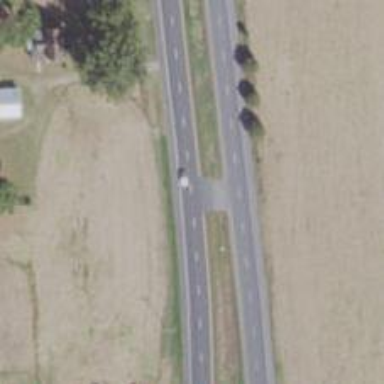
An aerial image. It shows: Expressway with asphalt surface classified as trunk highway.